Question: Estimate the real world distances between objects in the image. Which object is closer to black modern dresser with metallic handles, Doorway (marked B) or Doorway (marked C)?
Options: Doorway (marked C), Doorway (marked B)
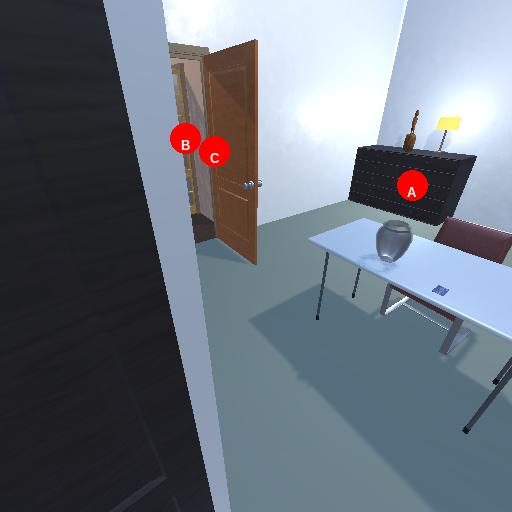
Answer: Doorway (marked C)